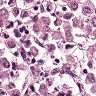
Metastatic tissue present: yes